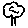
Label: tree